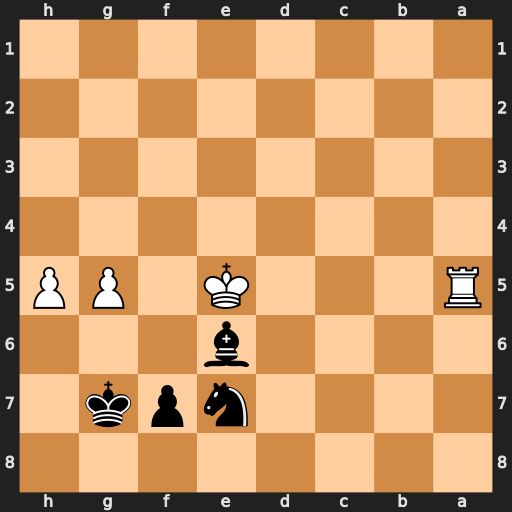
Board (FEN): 8/4npk1/4b3/R3K1PP/8/8/8/8
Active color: b
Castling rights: -
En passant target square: -
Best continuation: Nc6+ Ke4 Nxa5